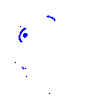
Particle: kaon